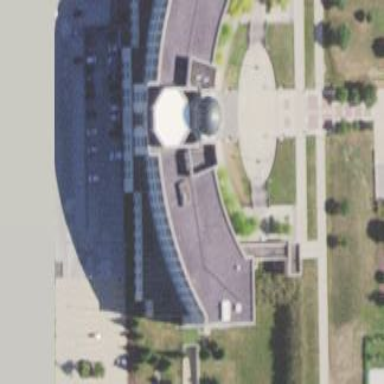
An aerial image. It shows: Government courthouse building.